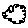
Label: cloud